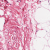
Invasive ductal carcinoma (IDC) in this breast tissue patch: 0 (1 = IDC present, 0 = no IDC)